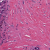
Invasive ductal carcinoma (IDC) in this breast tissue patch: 0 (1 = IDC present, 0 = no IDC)